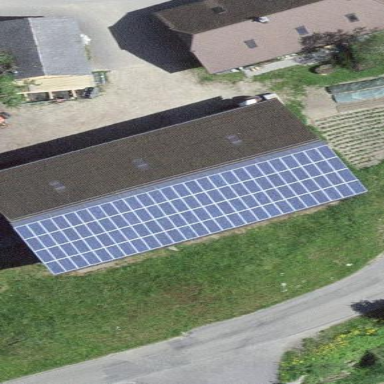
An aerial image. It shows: Solar power generator using photovoltaic method with solar photovoltaic panel types.